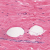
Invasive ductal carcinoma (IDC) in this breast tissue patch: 0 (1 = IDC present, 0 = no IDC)